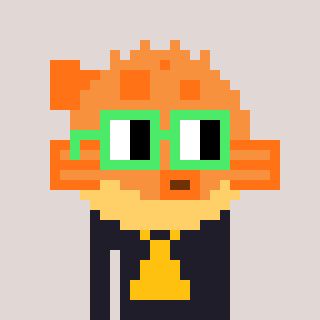
a pixel art character with square light green glasses, a pufferfish-shaped head and a grayscale-colored body on a warm background